Question: If I hash a bunch of random numbers in PHP and convert the hashes to base-10, it turns out that the digit 9 never appears toward the end of the resultant integers. I think I must be missing something obvious in the way MD5 hashing works or the way PHP handles it.
I noticed this because I have a list of (all different) strings and need to randomly bucket them into two groups (with 90% of the strings in bucket A and 10% in the bucket B). I figured I could just hash the strings, convert to base-10, and do something like this:
if( ( md5_hash_in_base_ten % 100 ) < 90 ) use bucket A
else use bucket B
But it turns out that the 9 digit was never appearing near the end of the resultant integers, so bucket B was never chosen.
I know there could be a million ways to randomly group strings, but I'm not interested in different solutions to that problem. I'm just curious about the (possible) odd results of my test code.
'''
for( $i = 0; $i < 10000; $i++ ) {
$r = rand();
$bc = base_convert( md5( $r ), 16, 10 );
echo $bc . '<br>';
}
'''
One chunk of results looks like this:
302600829905161600608260662606624826442
59585669553455458666446844468880068068
330999075520965568846868468088242088640
192131673950084244086840262480428482262
219128507900677482440460800240644480082
255318670176792246888206600668682602264
240208061481025440684246208684488420642
294217394926758646048046684044640488204
278449747058183168002848628868886688226
195713211929924564840668644204640202264
249037264096573760228220842660668480862
207646493898559360028468248404088664884
169051134173421386202080006468046600882
91273057168422960202446286266888840680
289959365012917366428044866648660802042
172462762250895562808826226442626868482
21264346015514864044284484068442686886
37414331404805136842220266424646680664
76064003552382186484240646428006806660
316804269790551588866666266482482808288
142781990240421424242486286048486626288
12211092583070068208404402226428806286
164064659807615146666228064640060626026
336702095492281784288600868224440806802
264447819530445920480408448628866828002
127283138187204864060642440804622660688
220658311731241408862084402042406680248
71873545317929552826606228242842664868
And if we ctrl-F that for the number 9, it looks like this:

Ideas?
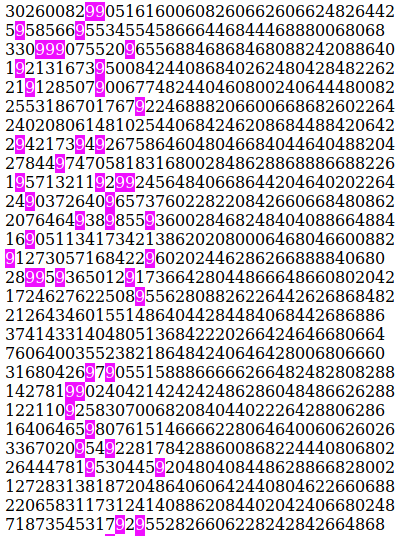
Answer: PHP's 'base_convert' function is , as the <URL> indicates.
You can verify that yourself the following way:
'''
echo ('a' == base_convert(base_convert('a', 16, 10), 10, 16)) ? 1 : 0;
echo ('abcdefabcdefabcdef' == base_convert(base_convert('abcdefabcdefabcdef', 16, 10), 10, 16)) ? 1 : 0;
'''
This will print '1' and '0': Converting the number 'a' (hex) to decimal and back works as expected, but the number 'abcdefabcdefabcdef' (hex) causes 'base_convert' to loose precision.
To work around this problem, you need to use a function that is able to handle numbers of arbitrary length. For an example, check out <URL>.